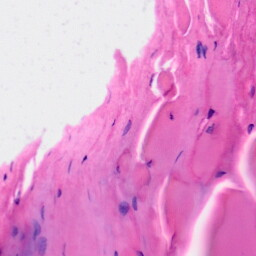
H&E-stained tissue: Skin